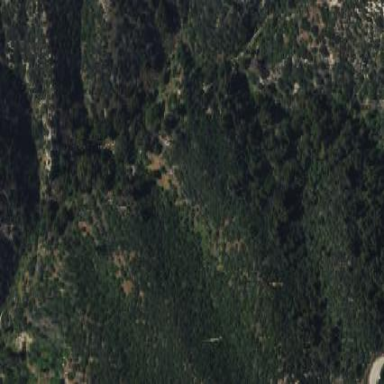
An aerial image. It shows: Beautiful woodland area.